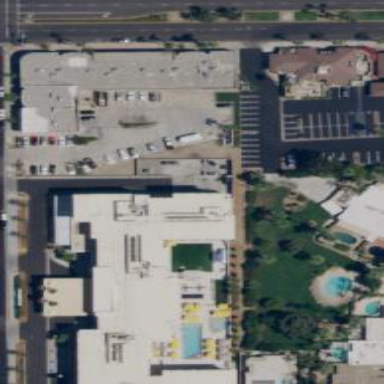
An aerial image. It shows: Hotel building.